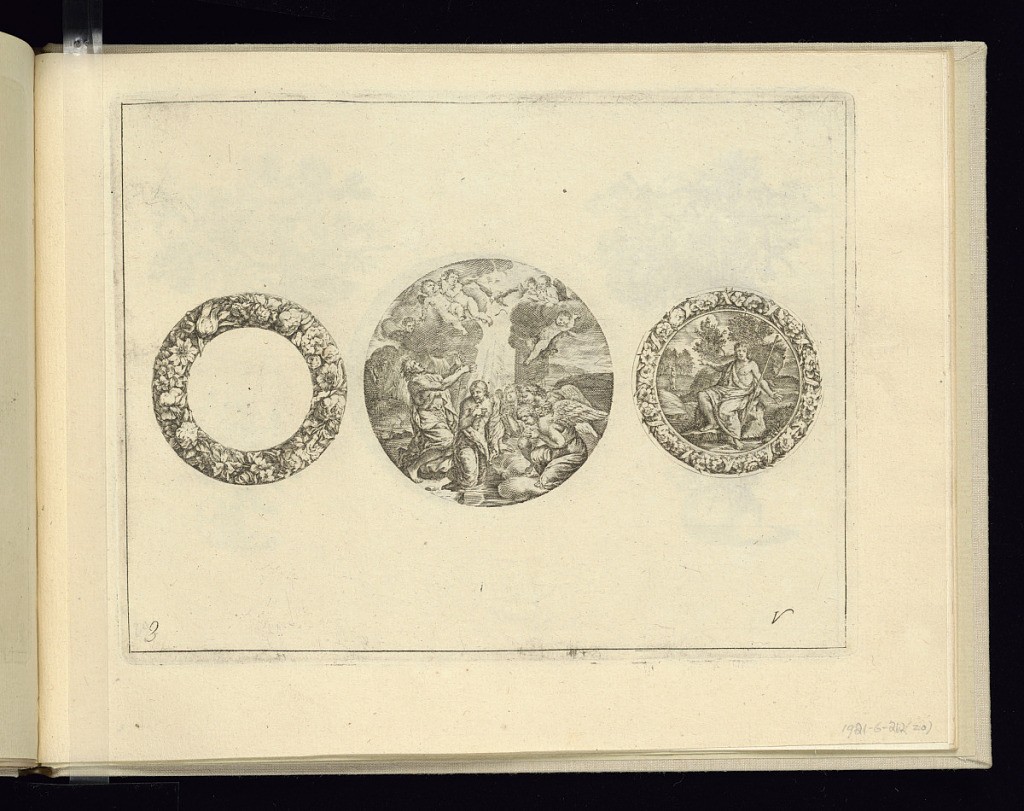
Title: Design for a Watchcase
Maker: Jacques Vauquer, French, 1621–1686
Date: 1660–1670
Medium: Engraving on laid paper
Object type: Print
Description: Design for the lid of a circular watchcase, decorated with a biblical scene representing Christ surrounded by angels; flanked by two rondels of ornament wreathes of flowers. The plate is signed.